Question: Basically, I want a button that appears on a certain page on my viewPager to stay on position on swipe (for design purposes). I have read the closely similar question <URL> but I didn't understand how the OP implemented it. My button and viewPager are defined separately on my layout file:
'''
<?xml version="1.0" encoding="utf-8"?>
<RelativeLayout xmlns:android="http://schemas.android.com/apk/res/android"
xmlns:tools="http://schemas.android.com/tools"
android:layout_width="fill_parent"
android:layout_height="fill_parent"
android:orientation="vertical" >
<android.support.v4.view.ViewPager
android:id="@+id/viewPager"
android:layout_width="fill_parent"
android:layout_height="fill_parent"/>
<Button
android:id="@+id/button_register"
android:layout_width="wrap_content"
android:layout_height="wrap_content"
android:layout_above="@+id/indicator"
android:layout_centerHorizontal="true"
android:layout_marginBottom="96dp"
android:text="Register"
android:visibility="gone"/>
</RelativeLayout>
'''
I detect page swipes with . Here is a graphic example of what I want to implement:

Thank you!
Here is the file , which is defined for each page in the viewPager. I included the button here as advised by @attels (it was previously defined in the main activity layout), but now my app crashes.
'''
<?xml version="1.0" encoding="utf-8"?>
<RelativeLayout xmlns:android="http://schemas.android.com/apk/res/android"
android:id="@+id/mainview"
android:layout_width="match_parent"
android:layout_height="match_parent"
android:gravity="center"
android:orientation="vertical" >
<ImageView
android:id="@+id/ivImageView"
android:layout_width="fill_parent"
android:layout_height="fill_parent"
android:contentDescription="@string/welcome1"
android:scaleType="fitXY"/>
<include layout="@layout/imageview_page"/>
<Button
android:id="@+id/button_register"
android:layout_width="wrap_content"
android:layout_height="wrap_content"
android:layout_above="@+id/indicator"
android:layout_centerHorizontal="true"
android:layout_marginBottom="96dp"
android:text="Register"
android:visibility="gone"/>
</RelativeLayout>
'''
So in order for any Button or Text or whatever that you want to keep fixed in a viewPager's page, you need to define said element in the page's layout (NOT in the main activity's layout) and also instantiate the button inside the fragment. Thanks!
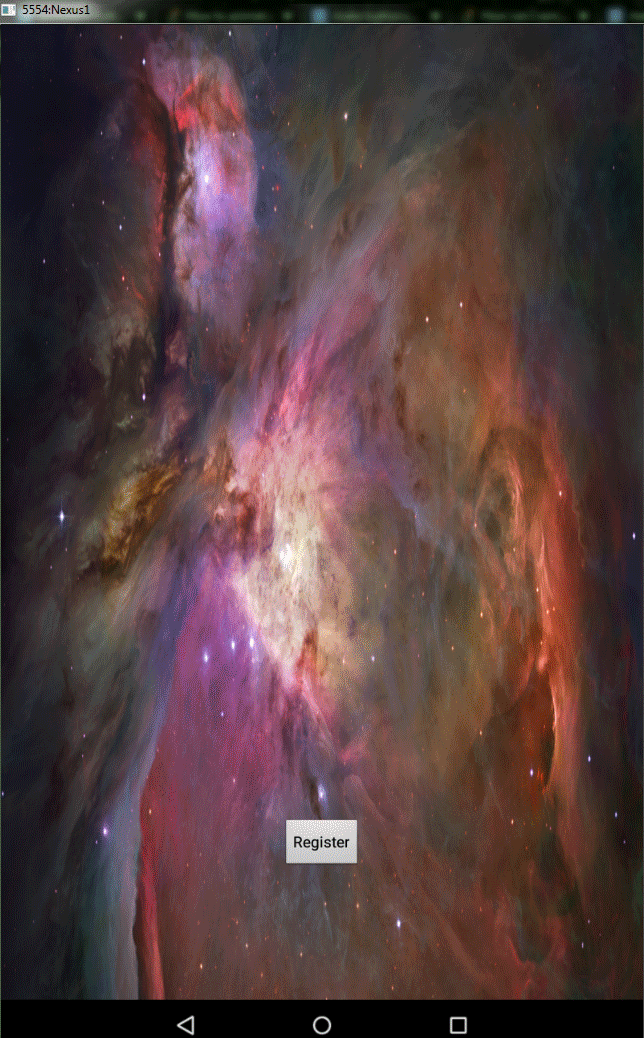
Answer: From documentation - <URL>
This method in FragmentPagerAdapter shows each screen.
'''
@Override
public Fragment getItem(int position) {
return ArrayListFragment.newInstance(position);
}
'''
So that means that you need to add the button in ArrayListFragments layout here:
'''
@Override
public View onCreateView(LayoutInflater inflater, ViewGroup container,
Bundle savedInstanceState) {
View v = inflater.inflate(R.layout.fragment_pager_list, container, false);
// Here is the layout that the fragment is going to show.
//some code
return v;
}
'''
And here is the fragment_pager_list layout:
'''
<?xml version="1.0" encoding="utf-8"?>
<RelativeLayout xmlns:android="http://schemas.android.com/apk/res/android"
android:layout_width="match_parent"
android:layout_height="match_parent"
android:background="#fff" >
<Button
android:id="@+id/button1"
android:layout_width="wrap_content"
android:layout_height="wrap_content"
android:layout_alignParentTop="true"
android:layout_centerHorizontal="true"
android:layout_marginTop="146dp"
android:text="Button" />
</RelativeLayout>
'''
So now the button is going to follow the screen.